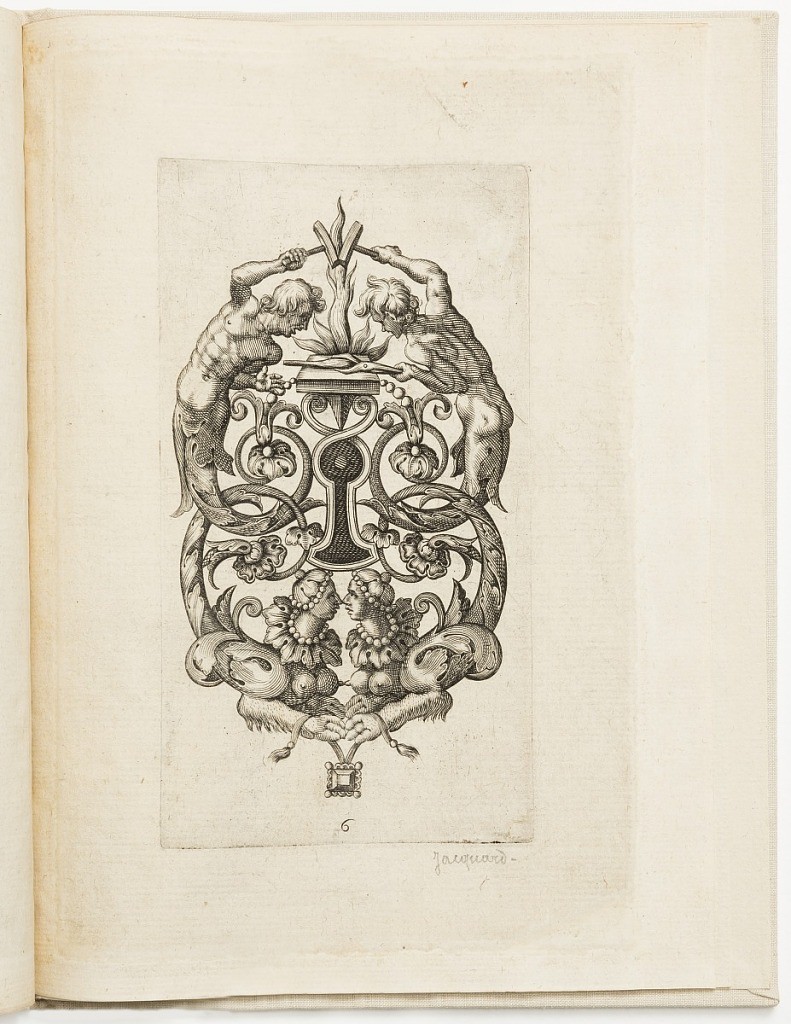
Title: Design for Escutcheon
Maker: Antoine Jacquard, French, active ca. 1616 – d. 1652
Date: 1616
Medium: Engraving on laid paper
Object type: Print
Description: Design for an ornate keyhole escutcheon. At top, smiths with mallets and a fire; below, a pair of sphinxes holding a jeweled pendant.